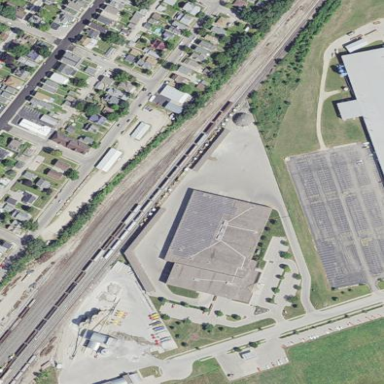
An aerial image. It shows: Industrial railway area.